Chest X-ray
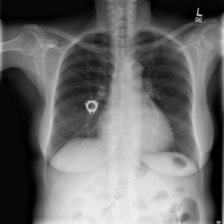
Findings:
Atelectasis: negative
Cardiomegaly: negative
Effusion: negative
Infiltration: positive
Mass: negative
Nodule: negative
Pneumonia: negative
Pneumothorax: negative
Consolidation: negative
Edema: negative
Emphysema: negative
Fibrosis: negative
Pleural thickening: negative
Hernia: negative